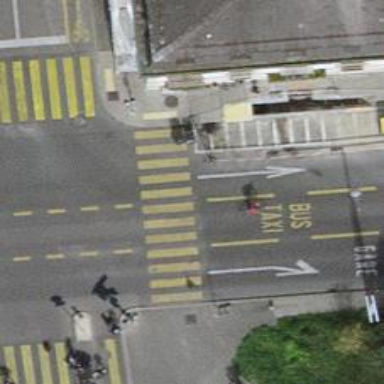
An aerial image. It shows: Secondary road with asphalt surface. It has lane for buses and shared cycleway. Trolley wires are also present.